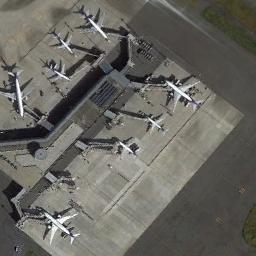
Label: airplane